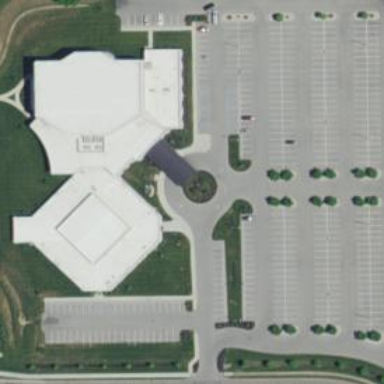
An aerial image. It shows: Parking area.